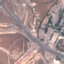
Land use / land cover: Highway